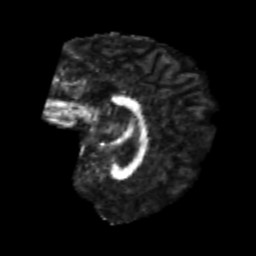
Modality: FA
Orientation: sagittal
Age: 24
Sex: male
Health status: healthy
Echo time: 0.074 s